Aerial crown-view tile of a tropical tree (Barro Colorado Island, Panama), acquired 20250915:
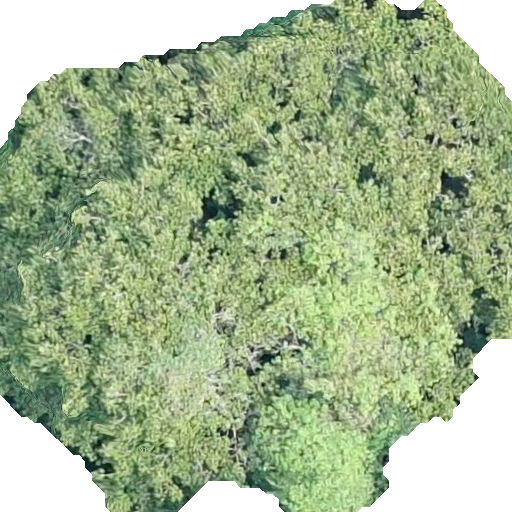
Species: Sterculia apetala
GBIF accepted scientific name: Sterculia apetala
Crown area: 336.144 m²